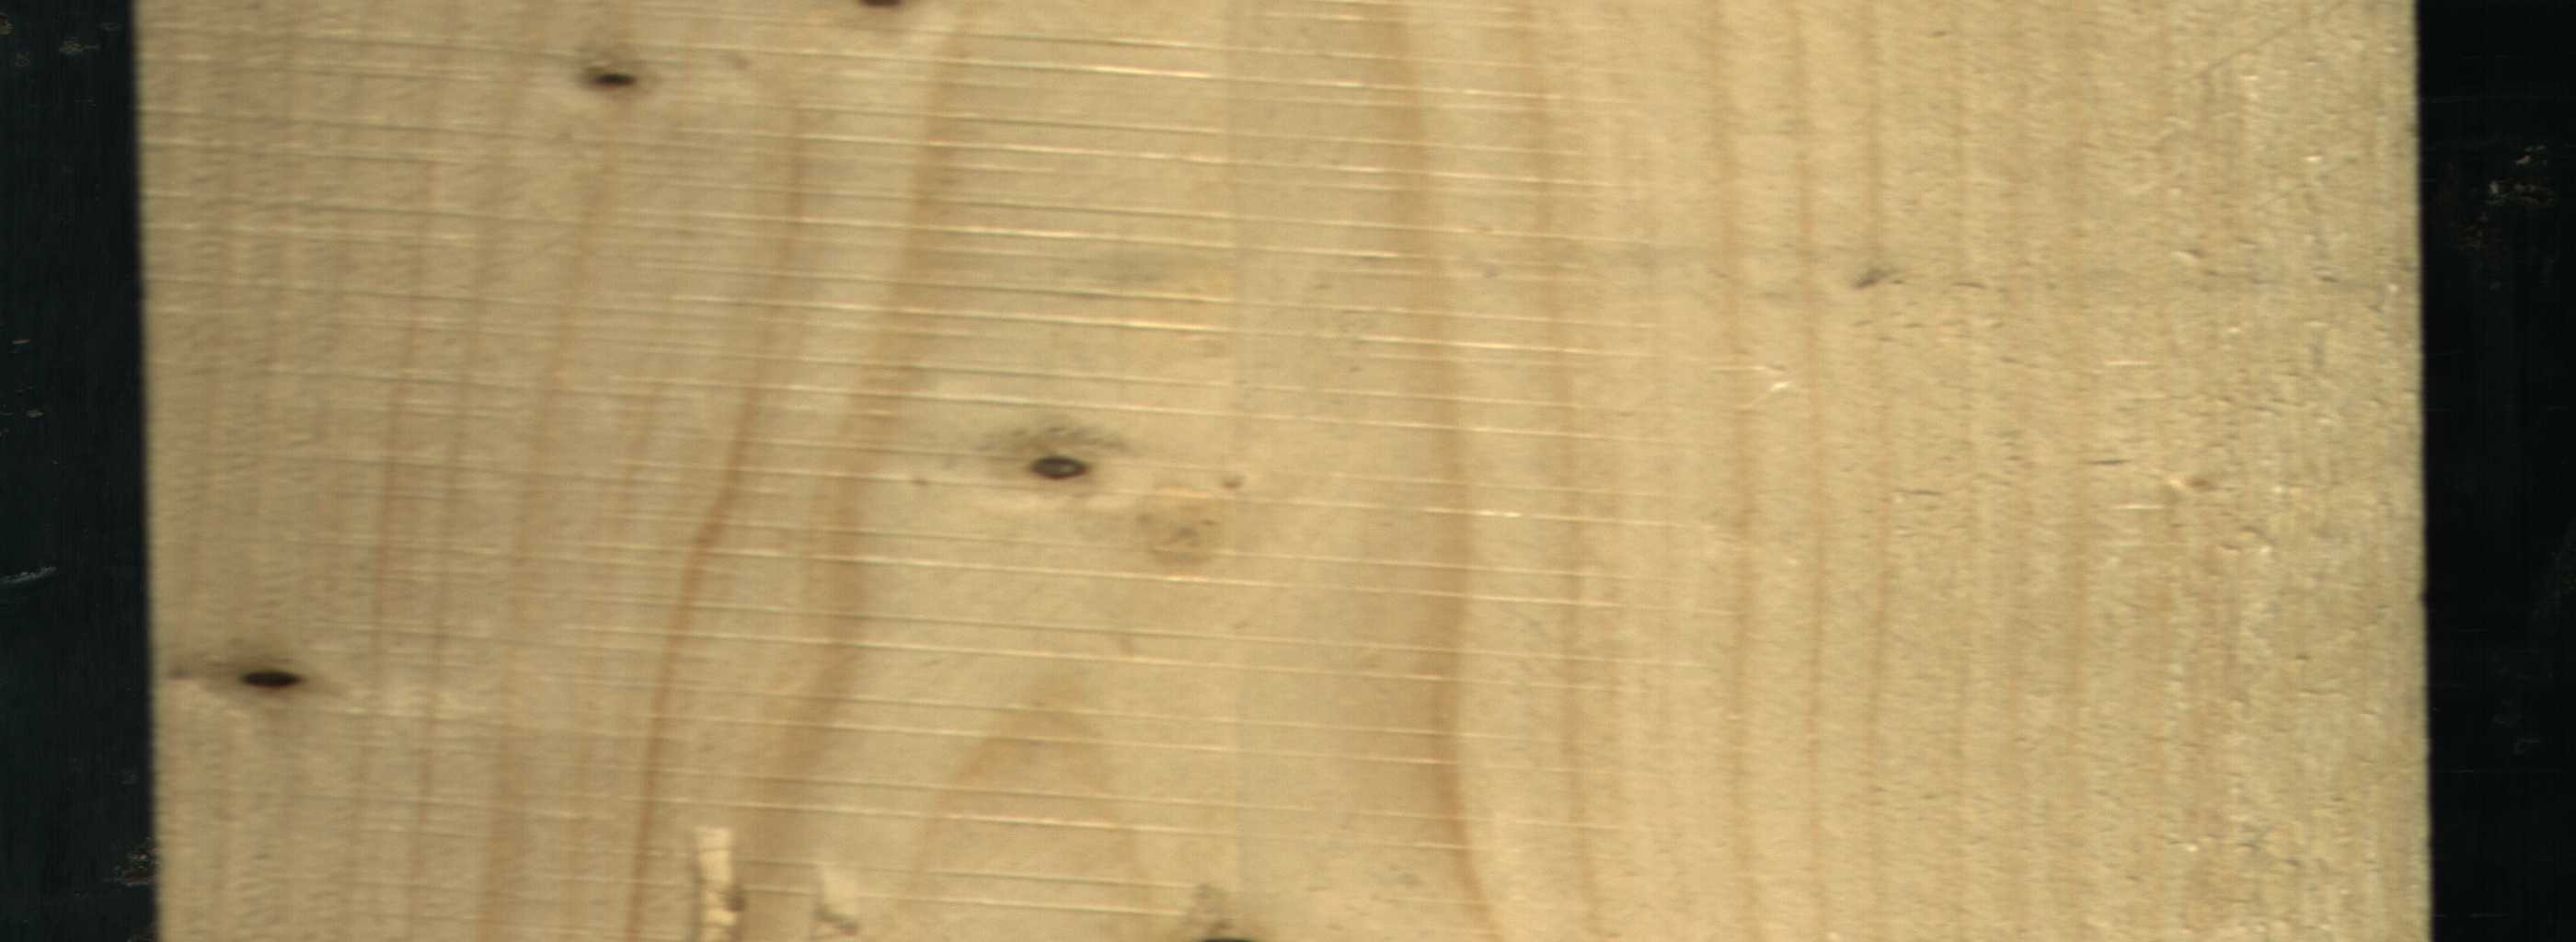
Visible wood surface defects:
Dead_Knot
Dead_Knot
Dead_Knot
Live_Knot